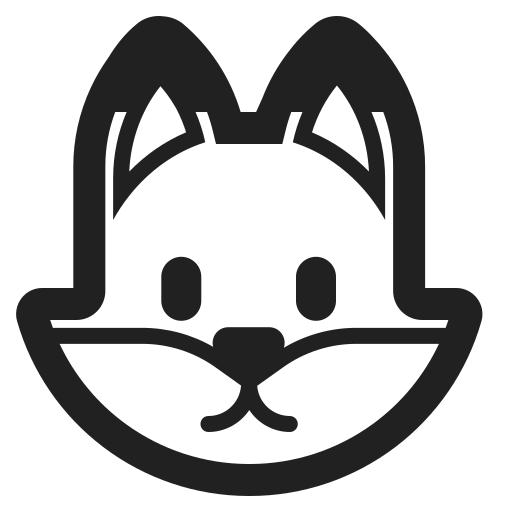
fox high contrast